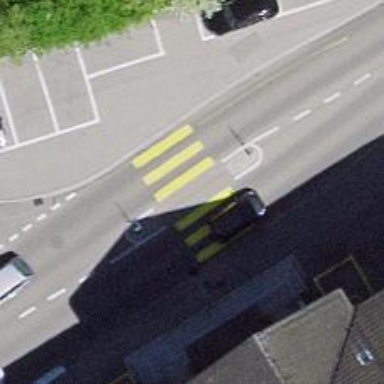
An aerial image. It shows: Uncontrolled zebra crossing on the road.